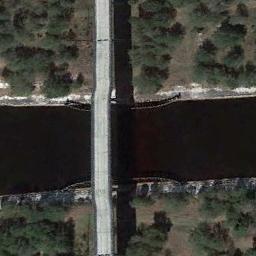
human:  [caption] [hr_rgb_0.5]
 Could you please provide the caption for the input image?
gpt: A bridge connects the green fields on both sides of the deep blue river .

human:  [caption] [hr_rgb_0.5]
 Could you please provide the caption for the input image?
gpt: There is a white sign on the bridge .

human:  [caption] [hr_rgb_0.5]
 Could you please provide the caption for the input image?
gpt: There is a bridge over the river with some trees and grass beside .

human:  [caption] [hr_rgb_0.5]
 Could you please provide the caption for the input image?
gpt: A bridge built on a dark green river and some green plants on both sides of the river .

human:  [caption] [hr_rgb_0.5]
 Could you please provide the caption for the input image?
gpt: Many trees are around the bridge .